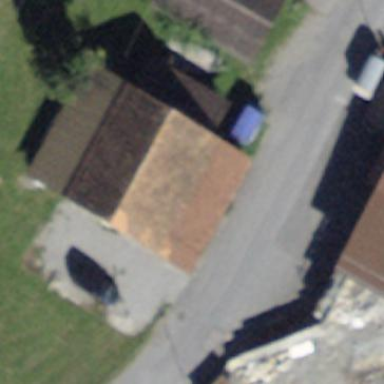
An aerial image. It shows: Commercial building.